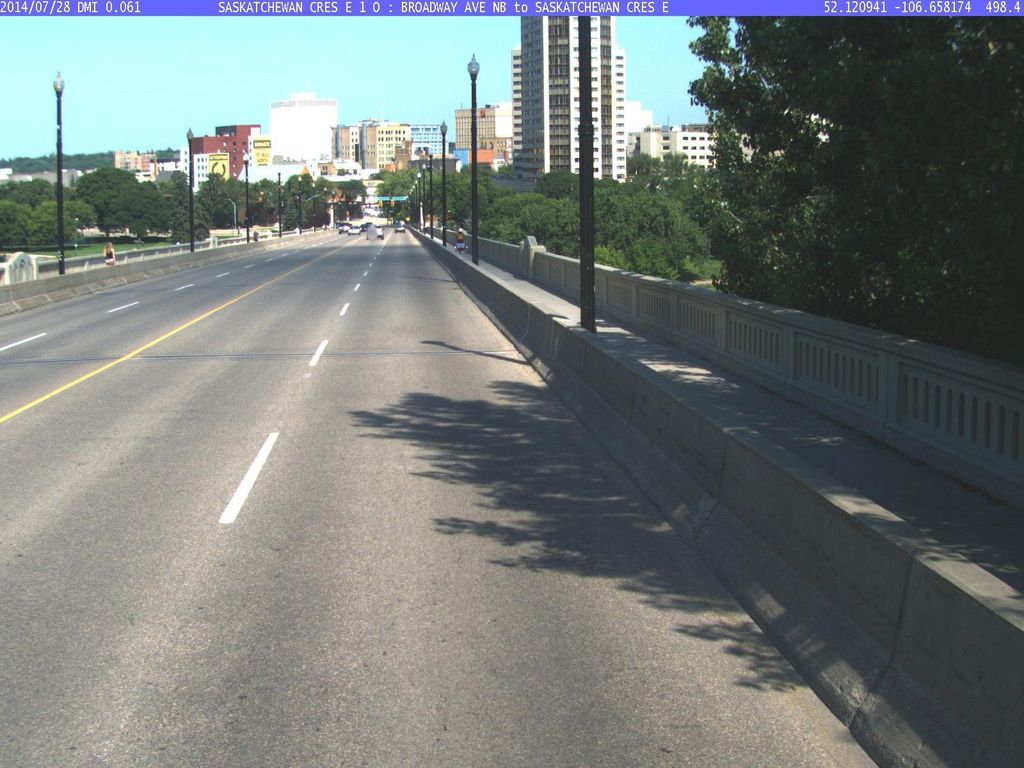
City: saskatoon